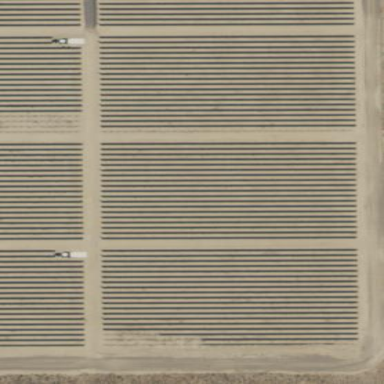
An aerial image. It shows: Solar generator utilizing photovoltaic panels.